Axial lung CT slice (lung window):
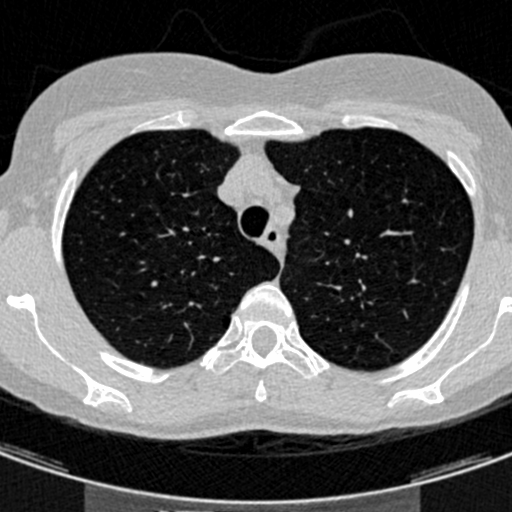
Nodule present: no